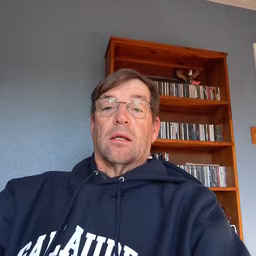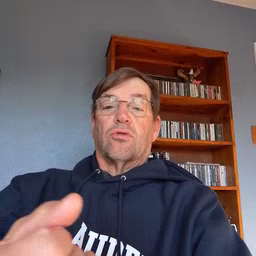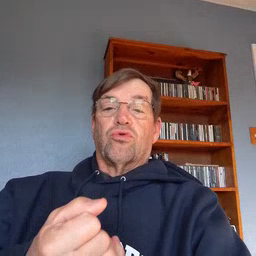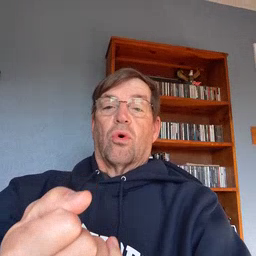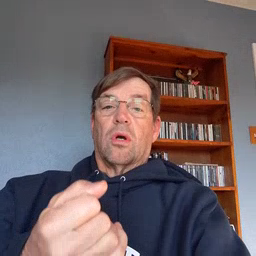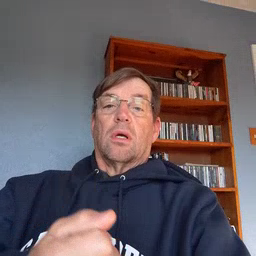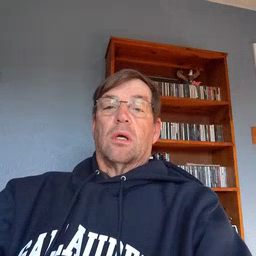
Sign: drawer